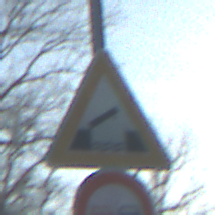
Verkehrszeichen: BeweglicheBruecke
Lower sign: Ueberholverbot
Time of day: MorningAfternoon
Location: Outdoor (Nature)
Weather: Clear
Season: Winter
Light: Natural